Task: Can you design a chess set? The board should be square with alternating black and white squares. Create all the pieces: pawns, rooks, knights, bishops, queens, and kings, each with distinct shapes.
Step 3669:
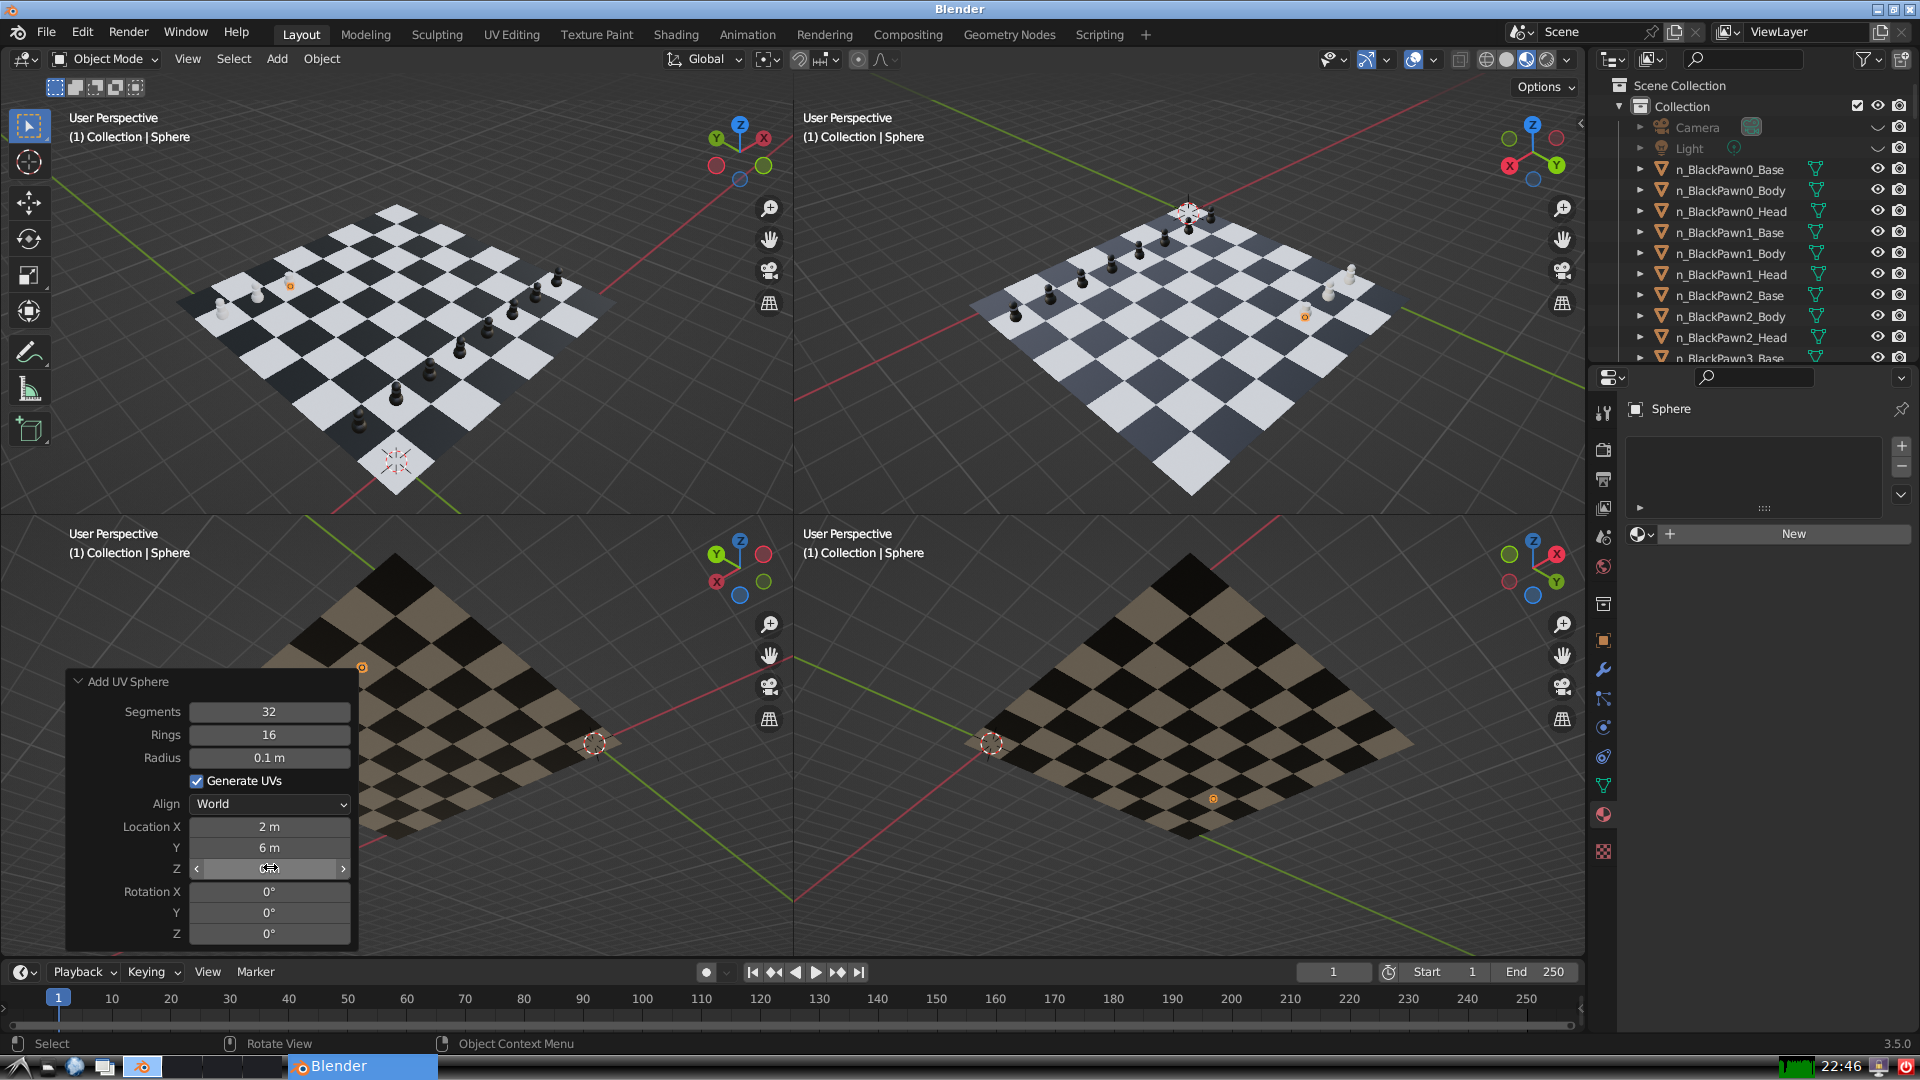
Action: click: no